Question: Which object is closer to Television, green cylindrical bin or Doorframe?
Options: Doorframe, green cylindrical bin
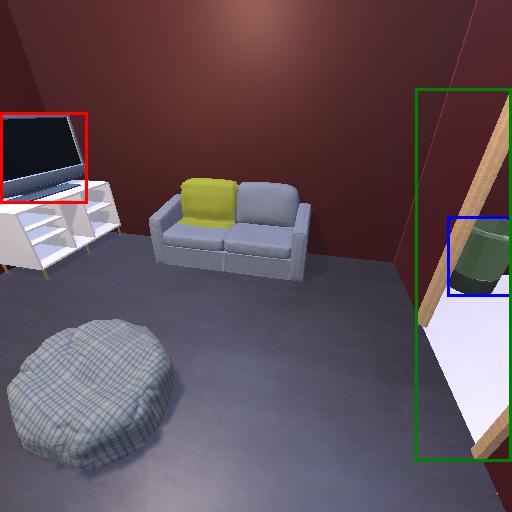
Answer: Doorframe